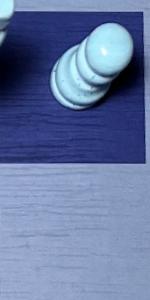
Label: Empty